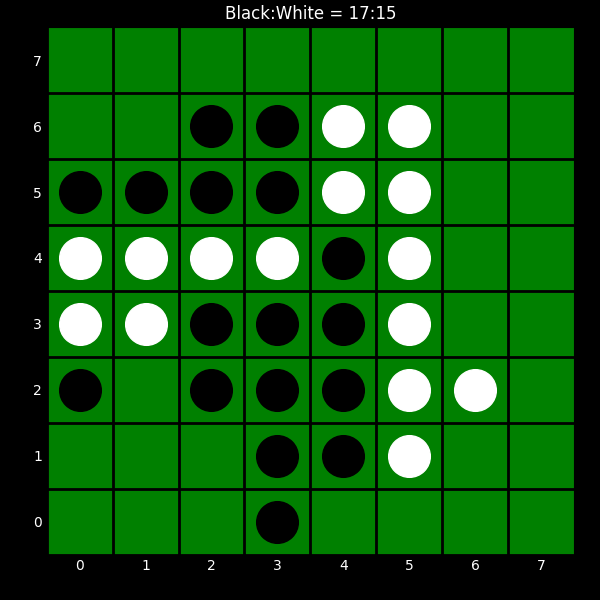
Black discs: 17
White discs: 15